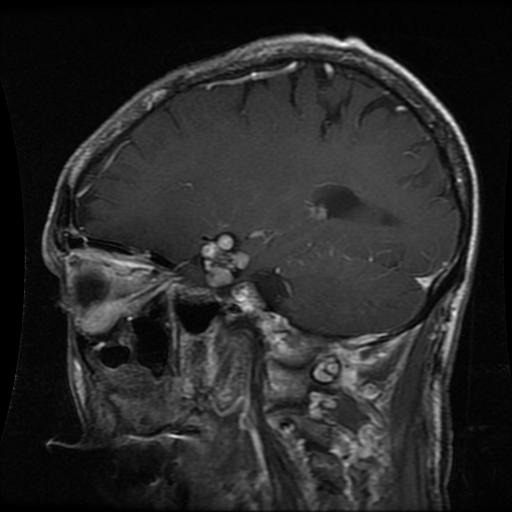
Label: glioma